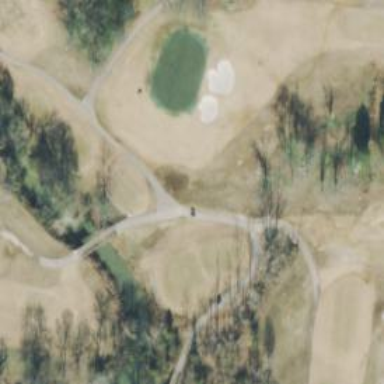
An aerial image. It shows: Pathway for golfing.